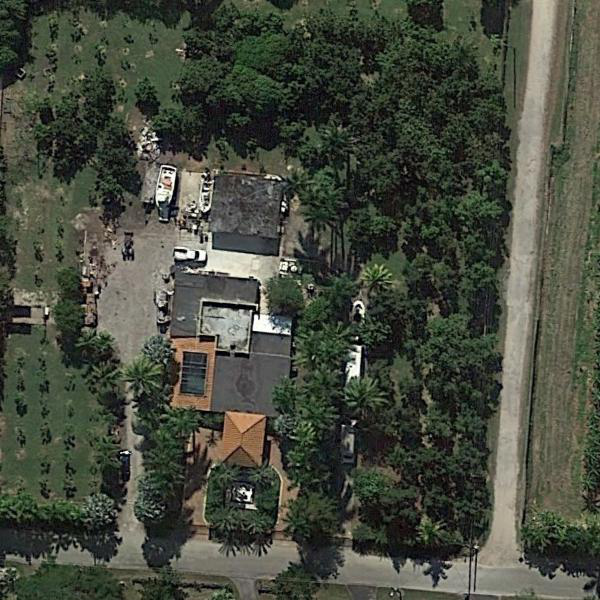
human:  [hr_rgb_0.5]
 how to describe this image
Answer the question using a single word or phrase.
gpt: sparse residential